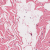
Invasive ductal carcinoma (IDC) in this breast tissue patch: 0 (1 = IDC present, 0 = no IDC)